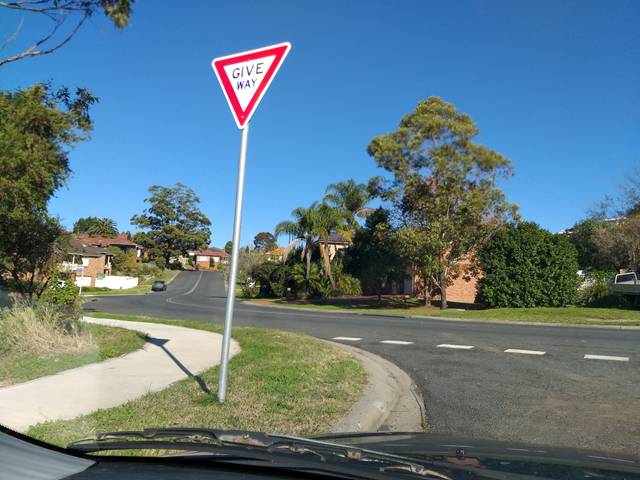
Region: Australia
Coordinates: -34.443, 150.856